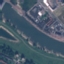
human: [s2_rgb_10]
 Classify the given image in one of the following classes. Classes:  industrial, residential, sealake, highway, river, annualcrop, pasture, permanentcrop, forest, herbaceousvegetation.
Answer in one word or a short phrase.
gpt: River